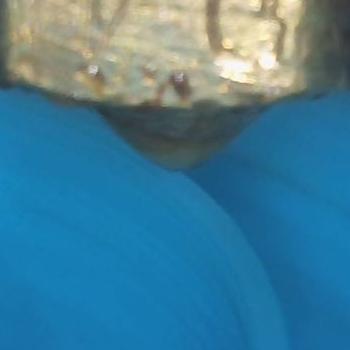
Flow rate: 42%